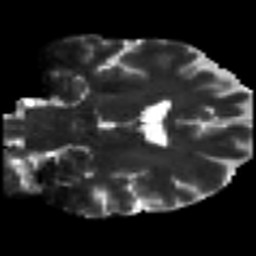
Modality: T2w
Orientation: coronal
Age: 44
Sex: male
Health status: ill
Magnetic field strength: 3 T
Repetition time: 9 s
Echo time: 0.093 s